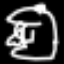
Label: frog